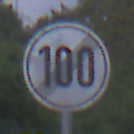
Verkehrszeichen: EndeGeschwindigkeit100
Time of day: SunriseSunset
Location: Outdoor (Urban)
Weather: PartlyCloudy
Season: NotSpecified
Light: Natural